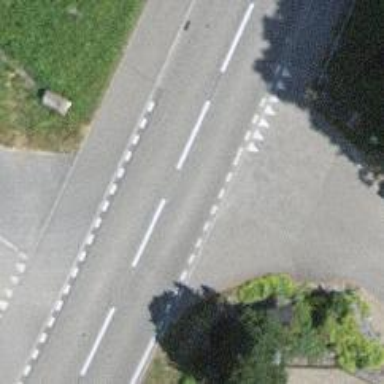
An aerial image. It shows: Road with "give way" sign.